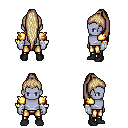
a pixel art fantasy rpg character, male body template, dark elf, purple skin, gold arm armor, gold greaves, white blonde extra-long topknot hairstyle, white cloth bandages, black shoes, four views (front, back, left, right), 2x2 character sprite sheet, small pixel art, hard edges, no anti-aliasing